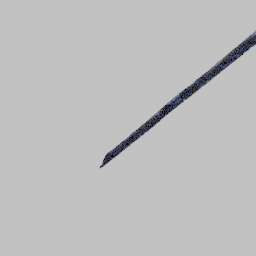
Label: architecture